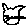
Label: cat